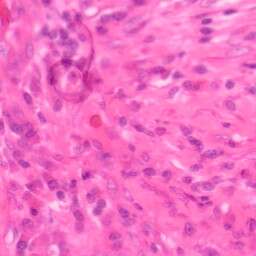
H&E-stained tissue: Colon